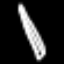
Label: pencil